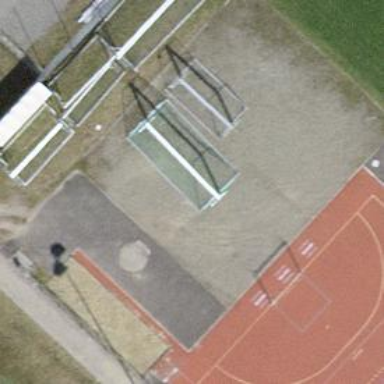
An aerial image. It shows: Athletics pitch with gravel surface for leisure land activities.